Interaction volume radius: 5 \u00c5
Interaction volume height: 25 \u00c5
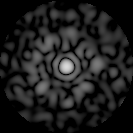
Disorder parameter: 0.8663